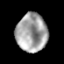
Tissue: prostate
Cell type: T cells
Senescence score: 0.2543
Nuclear area (px): 1168
Mean DAPI intensity: 162.04